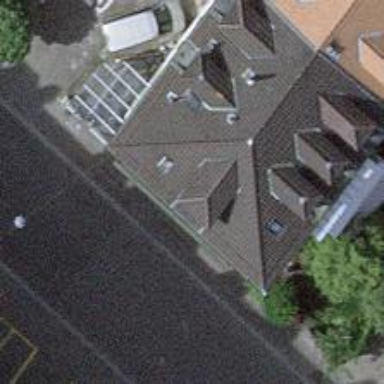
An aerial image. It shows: Restaurant.